Field crop: maize
Growth stage: 1
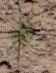
Species: salsola